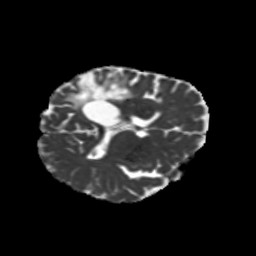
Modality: MD
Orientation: axial
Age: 62
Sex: female
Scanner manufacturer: siemens
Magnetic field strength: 3 T
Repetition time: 5.25 s
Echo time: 0.08 s